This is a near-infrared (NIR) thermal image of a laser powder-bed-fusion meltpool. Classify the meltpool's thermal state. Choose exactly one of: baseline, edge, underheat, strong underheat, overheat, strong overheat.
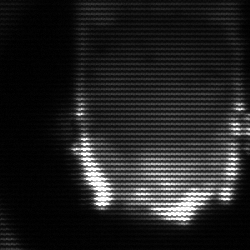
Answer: baseline